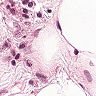
Metastatic tissue present: no